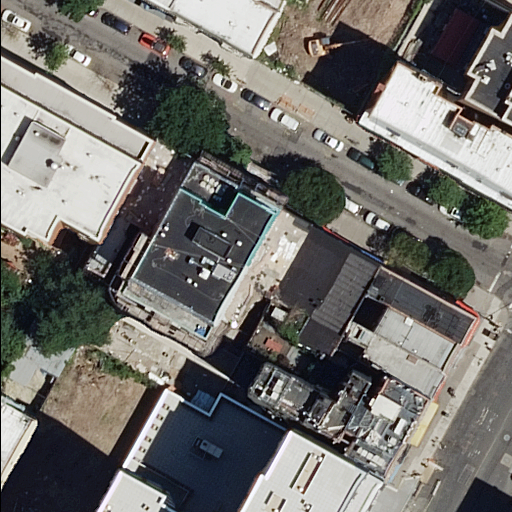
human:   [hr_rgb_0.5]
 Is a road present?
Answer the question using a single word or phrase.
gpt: yes

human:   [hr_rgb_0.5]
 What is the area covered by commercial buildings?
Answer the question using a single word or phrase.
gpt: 0m2

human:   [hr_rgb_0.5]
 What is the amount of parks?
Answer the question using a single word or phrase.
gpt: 1

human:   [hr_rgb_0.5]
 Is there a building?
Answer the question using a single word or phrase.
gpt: yes

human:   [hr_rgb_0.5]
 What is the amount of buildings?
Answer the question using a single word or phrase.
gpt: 16

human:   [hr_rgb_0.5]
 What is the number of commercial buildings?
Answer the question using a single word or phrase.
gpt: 0

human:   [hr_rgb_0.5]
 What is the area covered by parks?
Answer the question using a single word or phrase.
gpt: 1647m2

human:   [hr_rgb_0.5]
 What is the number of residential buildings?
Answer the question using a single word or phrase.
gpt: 16

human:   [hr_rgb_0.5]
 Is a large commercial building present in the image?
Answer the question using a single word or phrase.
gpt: no

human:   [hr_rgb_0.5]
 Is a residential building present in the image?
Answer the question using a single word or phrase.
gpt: yes

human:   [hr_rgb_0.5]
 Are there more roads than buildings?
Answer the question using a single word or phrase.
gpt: no

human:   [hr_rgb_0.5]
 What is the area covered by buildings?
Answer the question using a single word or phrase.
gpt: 4960m2

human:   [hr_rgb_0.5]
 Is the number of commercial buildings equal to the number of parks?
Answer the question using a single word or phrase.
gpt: no

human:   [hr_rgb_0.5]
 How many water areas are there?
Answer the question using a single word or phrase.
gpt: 0

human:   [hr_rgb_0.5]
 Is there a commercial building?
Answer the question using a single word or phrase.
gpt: no

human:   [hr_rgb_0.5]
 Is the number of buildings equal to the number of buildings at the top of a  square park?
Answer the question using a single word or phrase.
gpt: no

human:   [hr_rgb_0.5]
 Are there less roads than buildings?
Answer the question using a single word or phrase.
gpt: yes

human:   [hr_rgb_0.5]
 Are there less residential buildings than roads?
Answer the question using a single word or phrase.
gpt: no

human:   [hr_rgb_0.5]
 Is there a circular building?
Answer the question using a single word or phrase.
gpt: no

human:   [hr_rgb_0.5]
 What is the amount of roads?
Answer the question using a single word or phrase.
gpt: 2

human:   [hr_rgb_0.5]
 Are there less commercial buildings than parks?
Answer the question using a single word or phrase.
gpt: yes

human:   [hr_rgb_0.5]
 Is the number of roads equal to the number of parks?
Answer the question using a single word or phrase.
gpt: no

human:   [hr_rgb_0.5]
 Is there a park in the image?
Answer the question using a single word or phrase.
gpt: yes

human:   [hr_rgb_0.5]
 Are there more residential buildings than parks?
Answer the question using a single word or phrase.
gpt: yes

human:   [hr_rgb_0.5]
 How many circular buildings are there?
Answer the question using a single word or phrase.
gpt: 0

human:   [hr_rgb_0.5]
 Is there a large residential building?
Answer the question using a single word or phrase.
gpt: yes

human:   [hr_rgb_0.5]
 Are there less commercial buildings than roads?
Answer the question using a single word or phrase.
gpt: yes

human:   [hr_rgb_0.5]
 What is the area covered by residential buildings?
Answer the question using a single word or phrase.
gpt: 4960m2

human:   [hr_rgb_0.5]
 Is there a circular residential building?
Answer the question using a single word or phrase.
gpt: no

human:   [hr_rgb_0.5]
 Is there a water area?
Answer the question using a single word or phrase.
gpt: no

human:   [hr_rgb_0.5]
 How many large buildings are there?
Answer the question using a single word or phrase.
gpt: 3

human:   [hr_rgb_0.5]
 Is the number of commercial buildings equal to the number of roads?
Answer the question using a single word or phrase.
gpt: no

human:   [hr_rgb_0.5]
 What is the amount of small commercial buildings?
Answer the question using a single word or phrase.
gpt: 0

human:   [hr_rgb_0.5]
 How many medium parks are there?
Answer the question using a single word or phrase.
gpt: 0

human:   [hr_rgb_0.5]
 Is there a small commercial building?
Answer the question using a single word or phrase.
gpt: no

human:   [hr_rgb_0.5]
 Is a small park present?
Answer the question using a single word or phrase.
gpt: no

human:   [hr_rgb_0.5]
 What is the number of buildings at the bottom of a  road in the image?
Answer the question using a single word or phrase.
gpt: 11

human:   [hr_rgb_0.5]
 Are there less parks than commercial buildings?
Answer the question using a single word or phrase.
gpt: no

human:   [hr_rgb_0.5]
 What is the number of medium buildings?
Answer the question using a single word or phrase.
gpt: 11

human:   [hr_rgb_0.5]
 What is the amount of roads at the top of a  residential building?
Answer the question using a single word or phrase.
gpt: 2

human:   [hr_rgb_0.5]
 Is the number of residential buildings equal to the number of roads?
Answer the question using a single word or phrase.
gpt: no

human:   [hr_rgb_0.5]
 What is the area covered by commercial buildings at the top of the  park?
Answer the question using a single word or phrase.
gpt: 0m2

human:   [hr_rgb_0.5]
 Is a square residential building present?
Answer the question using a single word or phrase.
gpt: no

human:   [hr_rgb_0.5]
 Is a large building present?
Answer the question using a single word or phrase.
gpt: yes

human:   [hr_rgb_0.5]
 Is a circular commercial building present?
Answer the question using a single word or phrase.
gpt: no

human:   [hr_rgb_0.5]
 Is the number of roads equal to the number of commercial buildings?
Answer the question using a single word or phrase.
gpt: no

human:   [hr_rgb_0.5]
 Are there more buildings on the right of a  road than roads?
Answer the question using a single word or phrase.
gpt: yes

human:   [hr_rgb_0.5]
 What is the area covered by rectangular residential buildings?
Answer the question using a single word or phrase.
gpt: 1622m2

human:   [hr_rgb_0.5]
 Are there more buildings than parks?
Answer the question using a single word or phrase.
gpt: yes

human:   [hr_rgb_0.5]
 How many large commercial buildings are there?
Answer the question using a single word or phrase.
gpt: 0

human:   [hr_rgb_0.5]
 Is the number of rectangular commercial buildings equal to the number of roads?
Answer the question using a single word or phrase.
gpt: no

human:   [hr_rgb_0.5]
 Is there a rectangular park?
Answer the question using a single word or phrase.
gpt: no

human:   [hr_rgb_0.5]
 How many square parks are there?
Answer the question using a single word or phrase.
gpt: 0

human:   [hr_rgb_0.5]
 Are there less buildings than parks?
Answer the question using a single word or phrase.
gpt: no

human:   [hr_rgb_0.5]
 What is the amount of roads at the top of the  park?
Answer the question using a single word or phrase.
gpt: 0

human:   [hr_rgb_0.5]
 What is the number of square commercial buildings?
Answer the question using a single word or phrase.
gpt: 0

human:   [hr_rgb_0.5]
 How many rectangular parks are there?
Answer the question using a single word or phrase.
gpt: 0

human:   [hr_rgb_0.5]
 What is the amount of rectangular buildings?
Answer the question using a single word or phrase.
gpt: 6

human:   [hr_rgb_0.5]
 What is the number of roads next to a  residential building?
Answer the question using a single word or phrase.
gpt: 2

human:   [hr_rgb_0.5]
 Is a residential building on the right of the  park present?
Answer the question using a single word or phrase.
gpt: yes

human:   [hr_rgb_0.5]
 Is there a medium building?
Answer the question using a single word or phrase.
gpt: yes

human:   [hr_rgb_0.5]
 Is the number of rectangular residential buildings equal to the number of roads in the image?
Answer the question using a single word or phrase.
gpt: no

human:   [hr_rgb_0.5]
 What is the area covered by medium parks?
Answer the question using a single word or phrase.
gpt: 0m2

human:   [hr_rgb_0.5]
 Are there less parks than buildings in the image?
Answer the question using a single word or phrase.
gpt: yes